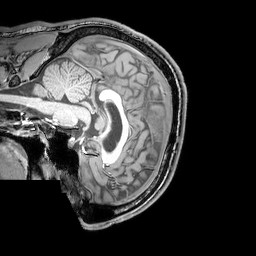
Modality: T1w
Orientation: sagittal
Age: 25
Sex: male
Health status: healthy
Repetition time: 0.081 s
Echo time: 0.037 s